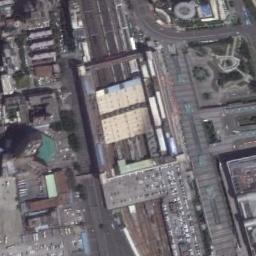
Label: railway_station